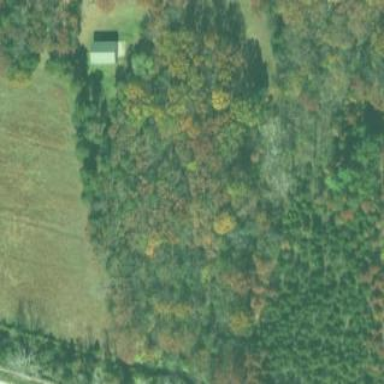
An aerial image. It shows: Mixed woodland area with variety of leaf types and cycles.